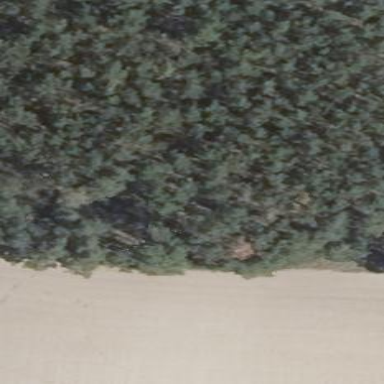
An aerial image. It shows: Evergreen needle-leaved forest.